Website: lowes
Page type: review-order
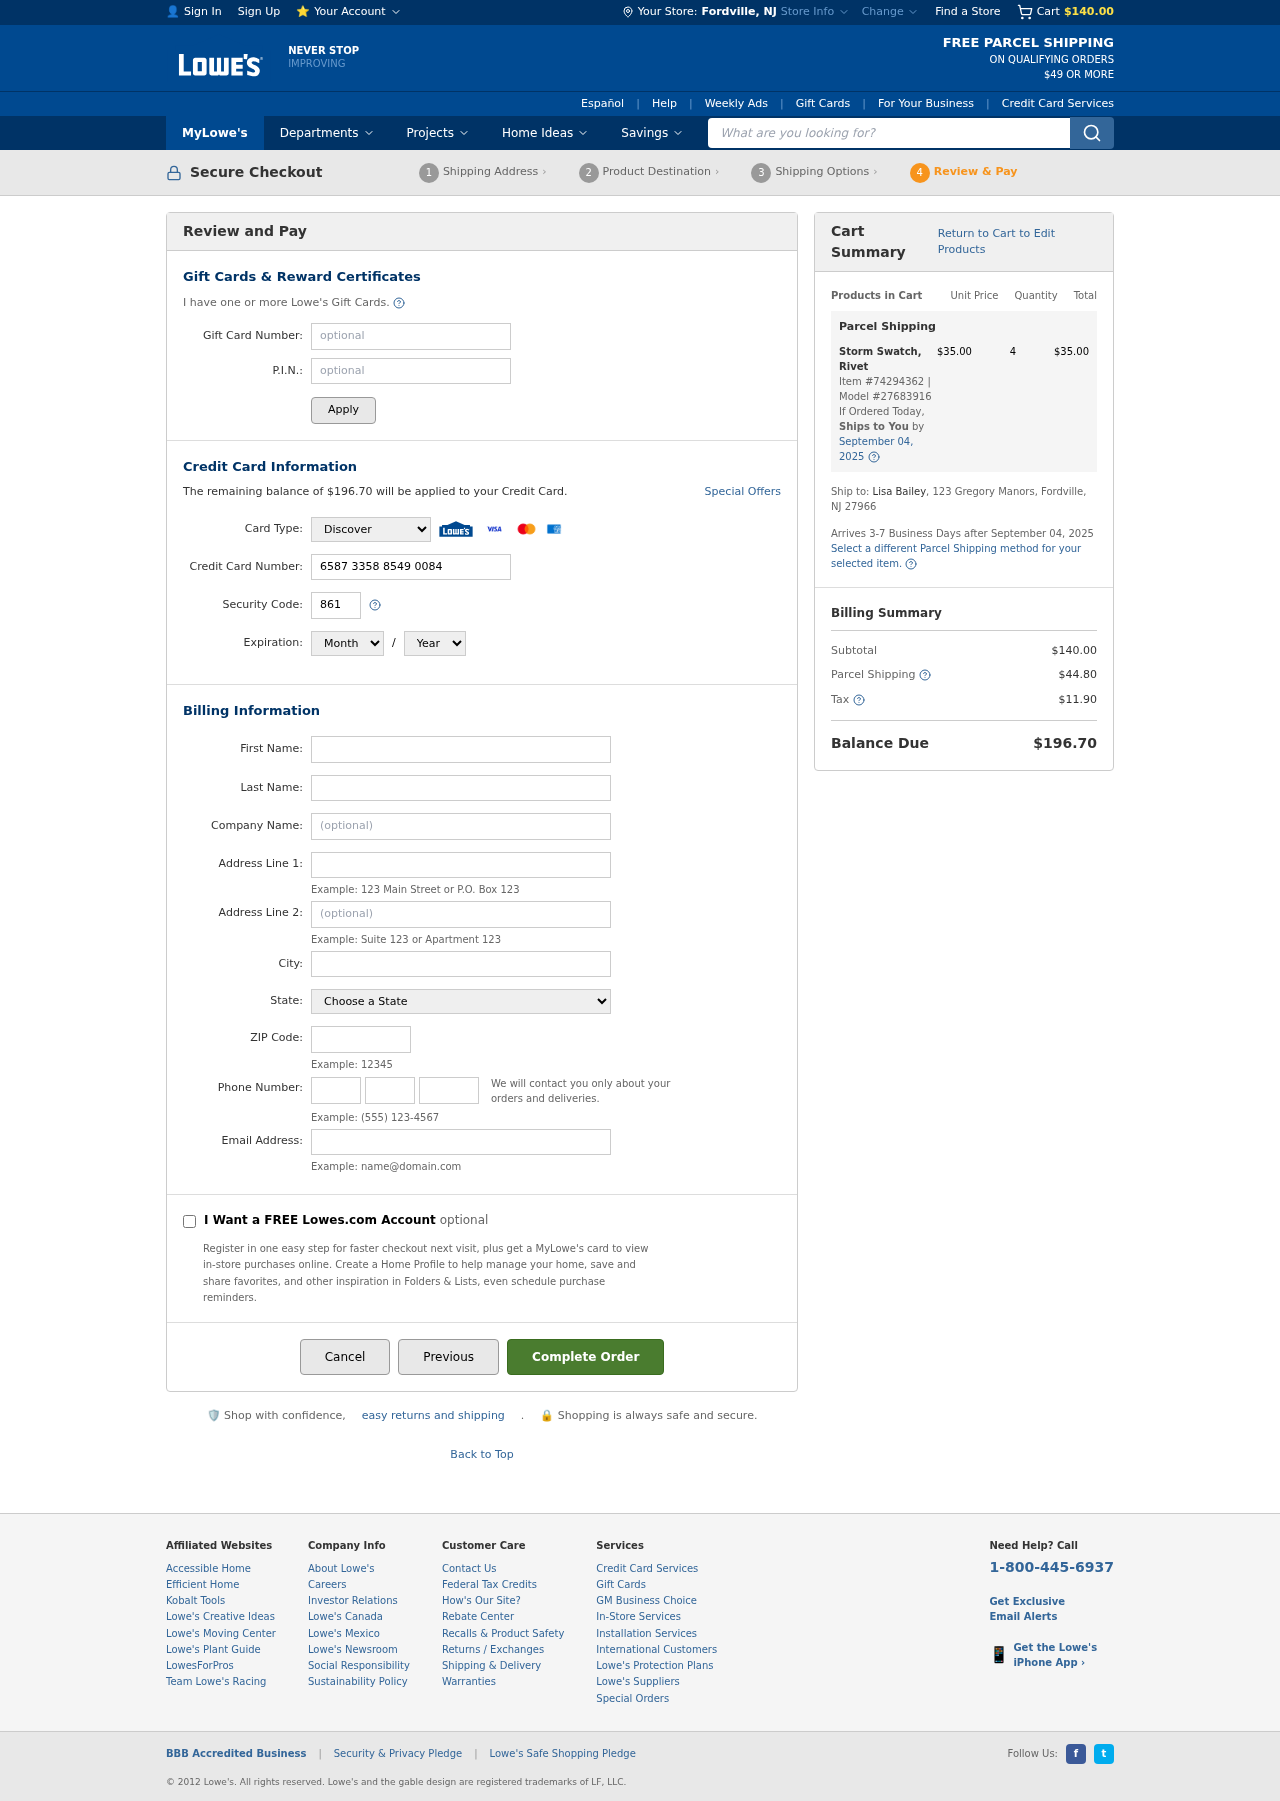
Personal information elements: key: PII_CARD_CVV
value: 861
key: PII_CARD_EXPIRY_MONTH
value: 08
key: PII_CARD_EXPIRY_YEAR
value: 26
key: PII_CARD_NUMBER
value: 6587 3358 8549 0084
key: PII_CARD_TYPE
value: Discover
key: PII_CITY
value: Fordville
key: PII_CITY_STATE
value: Fordville, NJ
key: PII_COMPANY
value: Harrell Group
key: PII_EMAIL
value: lisabailey@gmail.com
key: PII_FIRSTNAME
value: Lisa
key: PII_LASTNAME
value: Bailey
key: PII_PHONE_AREA
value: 674
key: PII_PHONE_PREFIX
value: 867
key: PII_PHONE_SUFFIX
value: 5341
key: PII_POSTCODE
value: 27966
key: PII_STATE
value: New Jersey
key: PII_STREET
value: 123 Gregory Manors
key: PII_STREET2
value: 123 Gregory Manors
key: PII_FULLNAME2
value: Lisa Bailey
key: PII_STATE_ABBR
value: NJ
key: PII_POSTCODE_FULL
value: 27966
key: PII_CITY_STATE_ZIP
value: Fordville, NJ 27966
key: PII_POSTCODE_NUMERIC
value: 27966
Product elements: key: PRODUCT1_NAME
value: Storm Swatch, Rivet
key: PRODUCT1_PRICE
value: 35
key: PRODUCT1_QUANTITY
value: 4
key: PRODUCT1_ITEM_NUMBER
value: Item #74294362
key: PRODUCT1_MODEL_NUMBER
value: Model #27683916
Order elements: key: ORDER_SUBTOTAL
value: $140.00
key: ORDER_BALANCE_DUE
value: $196.70
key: ORDER_SHIPPING_DATE
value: September 04, 2025
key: ORDER_ITEM_TOTAL
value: $35.00
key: ORDER_SHIPPING_DATE2
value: September 04, 2025
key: ORDER_SHIPPING_COST
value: $44.80
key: ORDER_TAX
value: $11.90
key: ORDER_TOTAL
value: $196.70
Search elements: key: HEADER_SEARCH
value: What are you looking for?